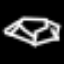
Label: diamond